Question: I followed Apple <URL> to get phonenumber from addressbook to my 'UITextField'. But I have two 'UITextField' and doesn't know how to implement same function to second textfield.
'''
- (IBAction)showPicker:(id)sender
{
ABPeoplePickerNavigationController *picker =
[[ABPeoplePickerNavigationController alloc] init];
picker.peoplePickerDelegate = self;
[self presentModalViewController:picker animated:YES];
}
'''
'''
- (void)peoplePickerNavigationControllerDidCancel:
(ABPeoplePickerNavigationController *)peoplePicker
{
[self dismissModalViewControllerAnimated:YES];
}
- (BOOL)peoplePickerNavigationController:
(ABPeoplePickerNavigationController *)peoplePicker
shouldContinueAfterSelectingPerson:(ABRecordRef)person {
[self displayPerson:person];
[self dismissModalViewControllerAnimated:YES];
return NO;
}
- (BOOL)peoplePickerNavigationController:
(ABPeoplePickerNavigationController *)peoplePicker
shouldContinueAfterSelectingPerson:(ABRecordRef)person
property:(ABPropertyID)property
identifier:(ABMultiValueIdentifier)identifier
{
return NO;
}
'''
'''
- (void)displayPerson:(ABRecordRef)person
{
NSString* name = (__bridge_transfer NSString*)ABRecordCopyValue(person,
kABPersonFirstNameProperty);
self.firstName.text = name;
NSString* phone = nil;
ABMultiValueRef phoneNumbers = ABRecordCopyValue(person,
kABPersonPhoneProperty);
if (ABMultiValueGetCount(phoneNumbers) > 0) {
phone = (__bridge_transfer NSString*)
ABMultiValueCopyValueAtIndex(phoneNumbers, 0);
} else {
phone = @"[None]";
}
self.phoneNumber.text = phone;
}
'''
'''
- (void)displayPerson:(ABRecordRef)person
{
NSString* phone = nil;
ABMultiValueRef phoneNumbers = ABRecordCopyValue(person, kABPersonPhoneProperty);
if (ABMultiValueGetCount(phoneNumbers) > 0) {
phone = (__bridge_transfer NSString*)
ABMultiValueCopyValueAtIndex(phoneNumbers, 0);
} else {
phone = @"None";
}
self.phoneNumber.text = phone;
if (ABMultiValueGetCount(phoneNumbers) > 1) {
phone = (__bridge_transfer NSString*)
ABMultiValueCopyValueAtIndex(phoneNumbers, 1);
} else {
phone = @"None";
}
self.phoneNumber2.text = phone;
}
'''

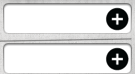
Answer: I assume your second 'UITextField' is for a second phone number, if it exists? You could then do:
'''
if (ABMultiValueGetCount(phoneNumbers) > 1) {
phone = (__bridge_transfer NSString*)ABMultiValueCopyValueAtIndex(phoneNumbers, 1);
} else {
phone = @"[None]";
}
self.phoneNumber2.text = phone;
'''
Or you can use 'CFBridgingRelease' instead of '__bridge_transfer':
'''
phone = CFBridgingRelease(ABMultiValueCopyValueAtIndex(phoneNumbers, 1));
'''
And, by the way, wouldn't you also want to use 'ABMultiValueCopyLabelAtIndex' to capture what type each phone number was (it doesn't help to know what a phone number is if you don't know what type of number it is). You could store these two phone number labels in two additional UITextFields (presumably next to their respective phone numbers).
---
I originally thought that you were looking for two phone numbers from the same contact. I'm now inferring from your user interface, where you have a "+" button next to each of the two phone number text fields that you want to tap on the button, and pull up the phone number for that text field. And then you'd then tap on the "+" button next to the other text field, and then pull up the phone number for a different contact and put it in that text field.
So, if this is the case, you might add an ivar to your class, such as:
'''
int _phoneNumberIndex;
'''
And then the first "+" button would have an 'IBAction' like:
'''
- (IBAction)showPicker1:(id)sender
{
ABPeoplePickerNavigationController *picker = [[ABPeoplePickerNavigationController alloc] init];
picker.peoplePickerDelegate = self;
_phoneNumberIndex = 1;
[self presentModalViewController:picker animated:YES];
}
'''
Whereas the second "+" button would have an 'IBAction' like:
'''
- (IBAction)showPicker2:(id)sender
{
ABPeoplePickerNavigationController *picker = [[ABPeoplePickerNavigationController alloc] init];
picker.peoplePickerDelegate = self;
_phoneNumberIndex = 2;
[self presentModalViewController:picker animated:YES];
}
'''
Then your 'displayPerson' would be something like:
'''
- (void)displayPerson:(ABRecordRef)person
{
// first name
NSString* name = CFBridgingRelease(ABRecordCopyValue(person, kABPersonFirstNameProperty));
self.firstName.text = name;
// phone numbers
NSString* phone;
ABMultiValueRef phoneNumbers = ABRecordCopyValue(person, kABPersonPhoneProperty);
// first phone number
if (ABMultiValueGetCount(phoneNumbers) > 0)
phone = CFBridingRelease(ABMultiValueCopyValueAtIndex(phoneNumbers, 0));
else
phone = @"[None]";
if (_phoneNumberIndex == 1)
self.phoneNumber.text = phone;
else if (_phoneNumberIndex == 2)
self.phoneNumber2.text = phone;
else
NSLog(@"Unrecognized _phoneNumberIndex");
CFRelease(phoneNumbers);
}
'''
By the way, while I think this does what you're looking for, it's not clear what you should be doing with the first name field (because you're picking two contacts, which first name do you want to use, or will you store the two first names in two fields, just like you do with phone numbers?). So, you'll have to look at that.
Clearly, if you didn't want two 'IBAction' methods for the two "+" buttons, you could probably do a single one that looked at 'sender' or it's tag, but that's not material to your question. Bottom line, use an ivar to designate which phone number you want to update.